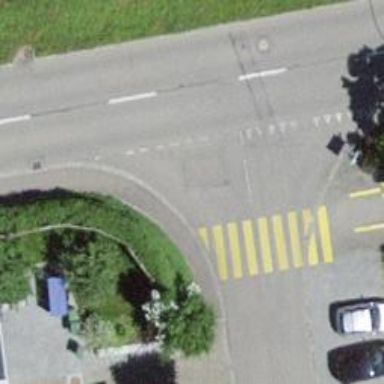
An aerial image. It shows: Uncontrolled zebra crossing on the road.